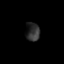
Tissue: prostate
Cell type: Epithelial cells
Senescence score: 0.3594
Nuclear area (px): 237
Mean DAPI intensity: 48.443